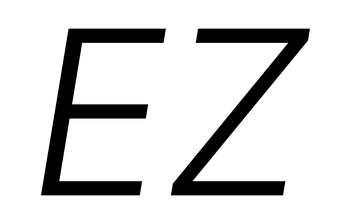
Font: Inter-Italic_Light_Italic